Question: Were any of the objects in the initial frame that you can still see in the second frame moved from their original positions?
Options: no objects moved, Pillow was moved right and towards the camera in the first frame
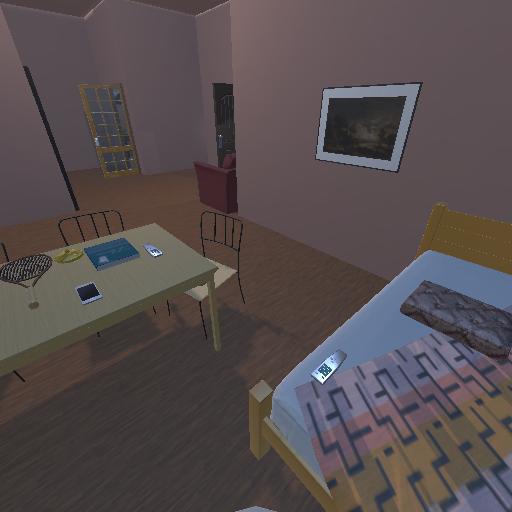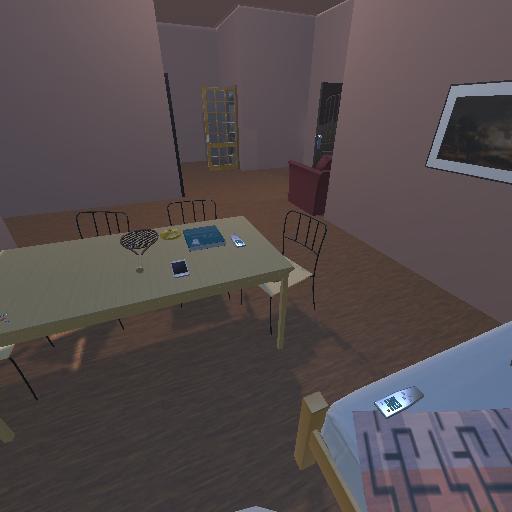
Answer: no objects moved